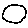
Label: circle